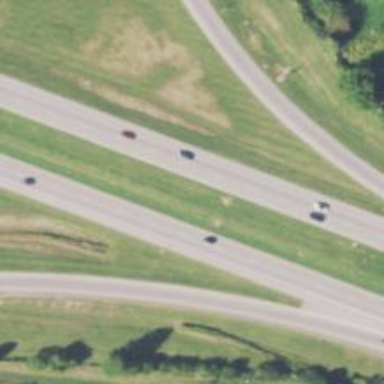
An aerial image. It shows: This image shows trunk highway that functions as expressway.